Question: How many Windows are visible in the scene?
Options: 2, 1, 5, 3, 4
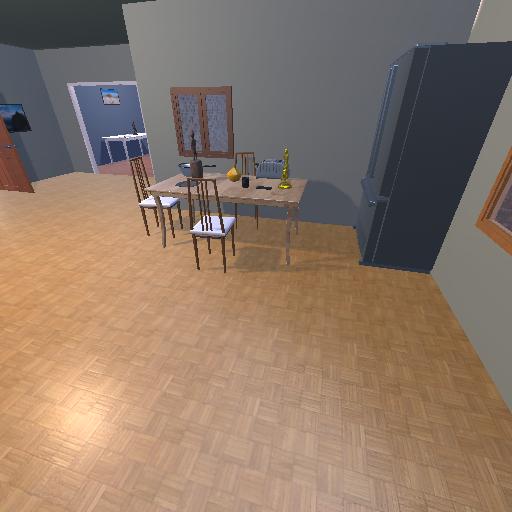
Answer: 2